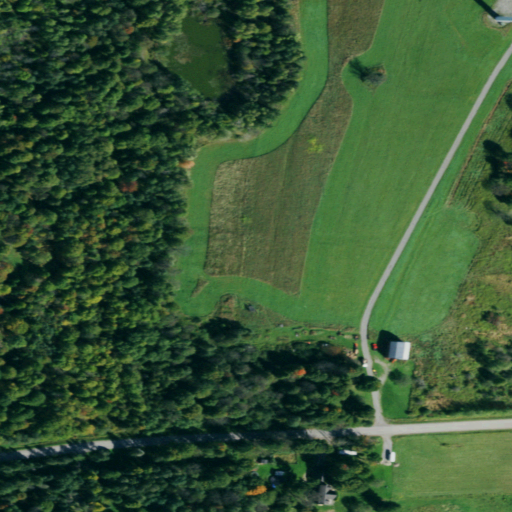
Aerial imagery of mountain in New York named Cobble Hill containing deciduous forest, pasture, cultivated crops, mixed forest, open development, medium intensity development, low intensity development, shrub, and evergreen forest